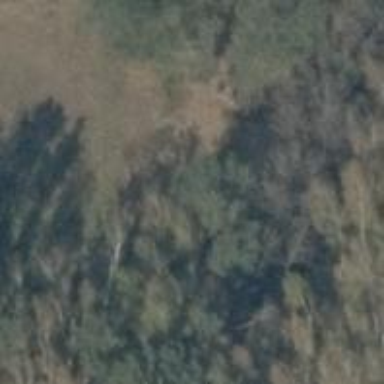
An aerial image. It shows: Hunting stand.